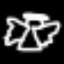
Label: angel